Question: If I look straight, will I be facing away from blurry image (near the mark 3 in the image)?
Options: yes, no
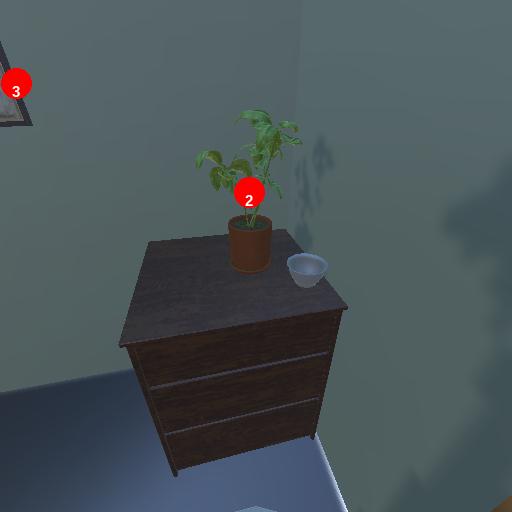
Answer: yes